Question: I am doing a practice question from <URL>

Shouldn't the address I highlighted be x3307, not x3308?
The way I reasoned this out was that (PC before 2nd instruction) = (PC after 1st instruction).
The PC after 1st instruction is x3301. Therefore when the second instruction executes, the PC, x3301 will be incremented by 6 to x3307.
Does everyone agree? Or did I miss something and R3 should actually store x3308?
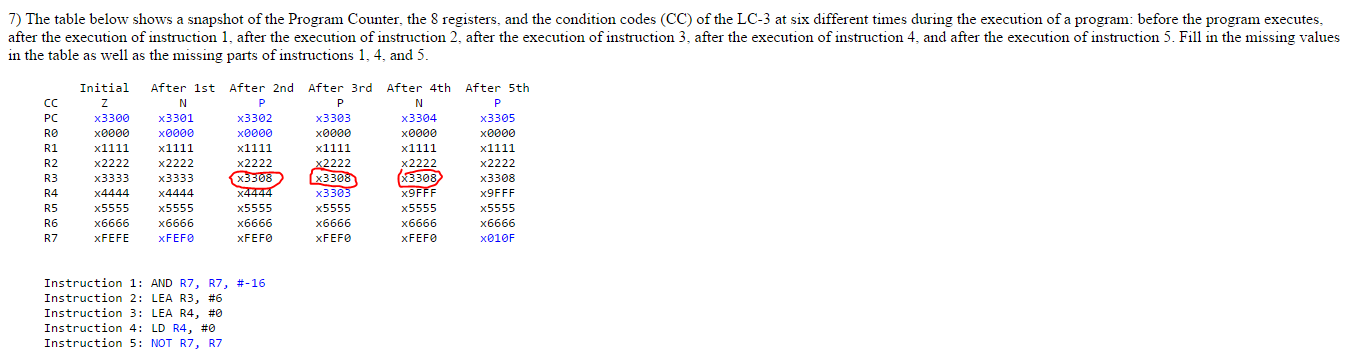
Answer: PC-relative offsets are applied on top of the already incremented PC, that is the "after" value of the PC, or in other words, the address of the following instruction.